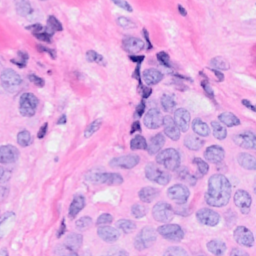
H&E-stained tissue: Breast